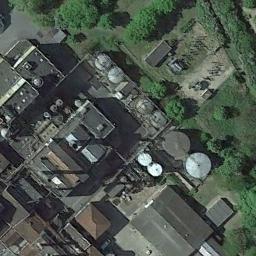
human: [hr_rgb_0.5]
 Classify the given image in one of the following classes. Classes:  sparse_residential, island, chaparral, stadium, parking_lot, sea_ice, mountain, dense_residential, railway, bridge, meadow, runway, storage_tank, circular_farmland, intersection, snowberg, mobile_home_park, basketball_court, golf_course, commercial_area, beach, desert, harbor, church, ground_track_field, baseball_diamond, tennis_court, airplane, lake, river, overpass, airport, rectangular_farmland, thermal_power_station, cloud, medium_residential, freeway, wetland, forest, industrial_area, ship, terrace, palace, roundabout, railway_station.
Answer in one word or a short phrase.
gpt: storage_tank